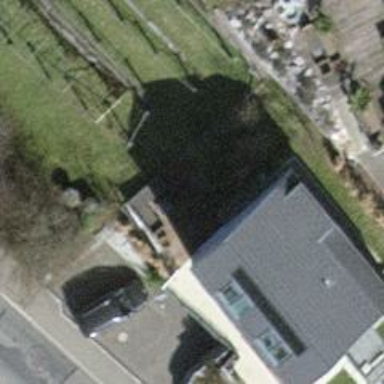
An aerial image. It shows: Solar photovoltaic panel generator on roof of building.